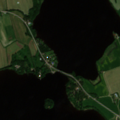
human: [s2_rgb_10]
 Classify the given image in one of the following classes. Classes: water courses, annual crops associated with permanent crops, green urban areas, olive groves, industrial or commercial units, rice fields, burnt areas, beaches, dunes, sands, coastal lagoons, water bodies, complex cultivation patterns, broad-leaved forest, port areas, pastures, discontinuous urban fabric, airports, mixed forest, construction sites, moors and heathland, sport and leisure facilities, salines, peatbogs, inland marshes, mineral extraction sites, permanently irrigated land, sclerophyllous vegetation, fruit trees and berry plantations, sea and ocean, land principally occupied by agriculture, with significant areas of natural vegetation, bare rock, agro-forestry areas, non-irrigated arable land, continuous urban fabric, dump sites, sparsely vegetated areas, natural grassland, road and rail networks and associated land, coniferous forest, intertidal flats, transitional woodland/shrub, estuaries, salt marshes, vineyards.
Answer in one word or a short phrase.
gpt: non-irrigated arable land, land principally occupied by agriculture, with significant areas of natural vegetation, water bodies